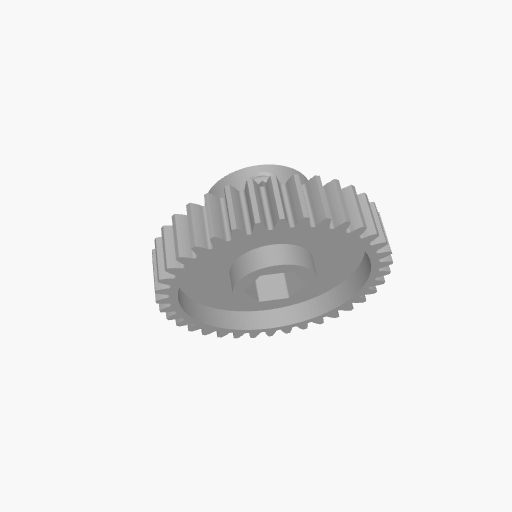
Part: PinionGear8RID36T